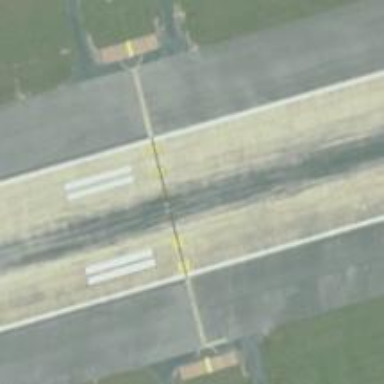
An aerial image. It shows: Airport with arresting gear.